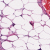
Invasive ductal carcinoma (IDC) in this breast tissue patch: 1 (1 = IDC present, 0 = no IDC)